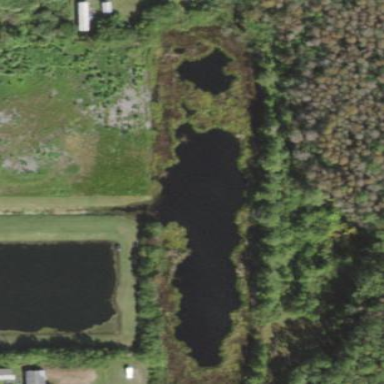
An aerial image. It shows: Peaceful pond surrounded by nature.